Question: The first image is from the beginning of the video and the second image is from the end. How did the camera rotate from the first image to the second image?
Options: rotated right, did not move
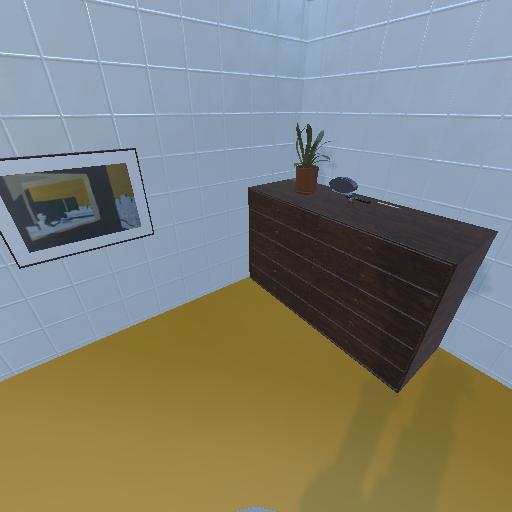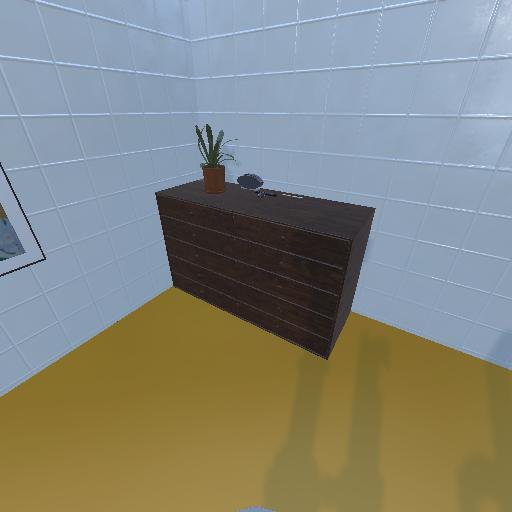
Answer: rotated right